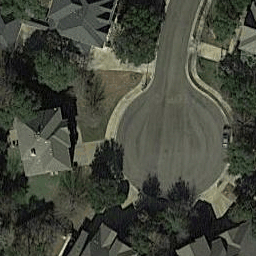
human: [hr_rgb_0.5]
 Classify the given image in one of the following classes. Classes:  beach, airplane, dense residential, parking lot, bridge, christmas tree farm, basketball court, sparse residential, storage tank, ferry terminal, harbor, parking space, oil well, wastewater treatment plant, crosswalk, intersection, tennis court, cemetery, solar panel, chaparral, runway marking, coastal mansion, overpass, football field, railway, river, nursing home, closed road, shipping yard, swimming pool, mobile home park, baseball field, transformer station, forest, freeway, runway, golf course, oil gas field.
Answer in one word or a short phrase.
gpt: closed road